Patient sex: M
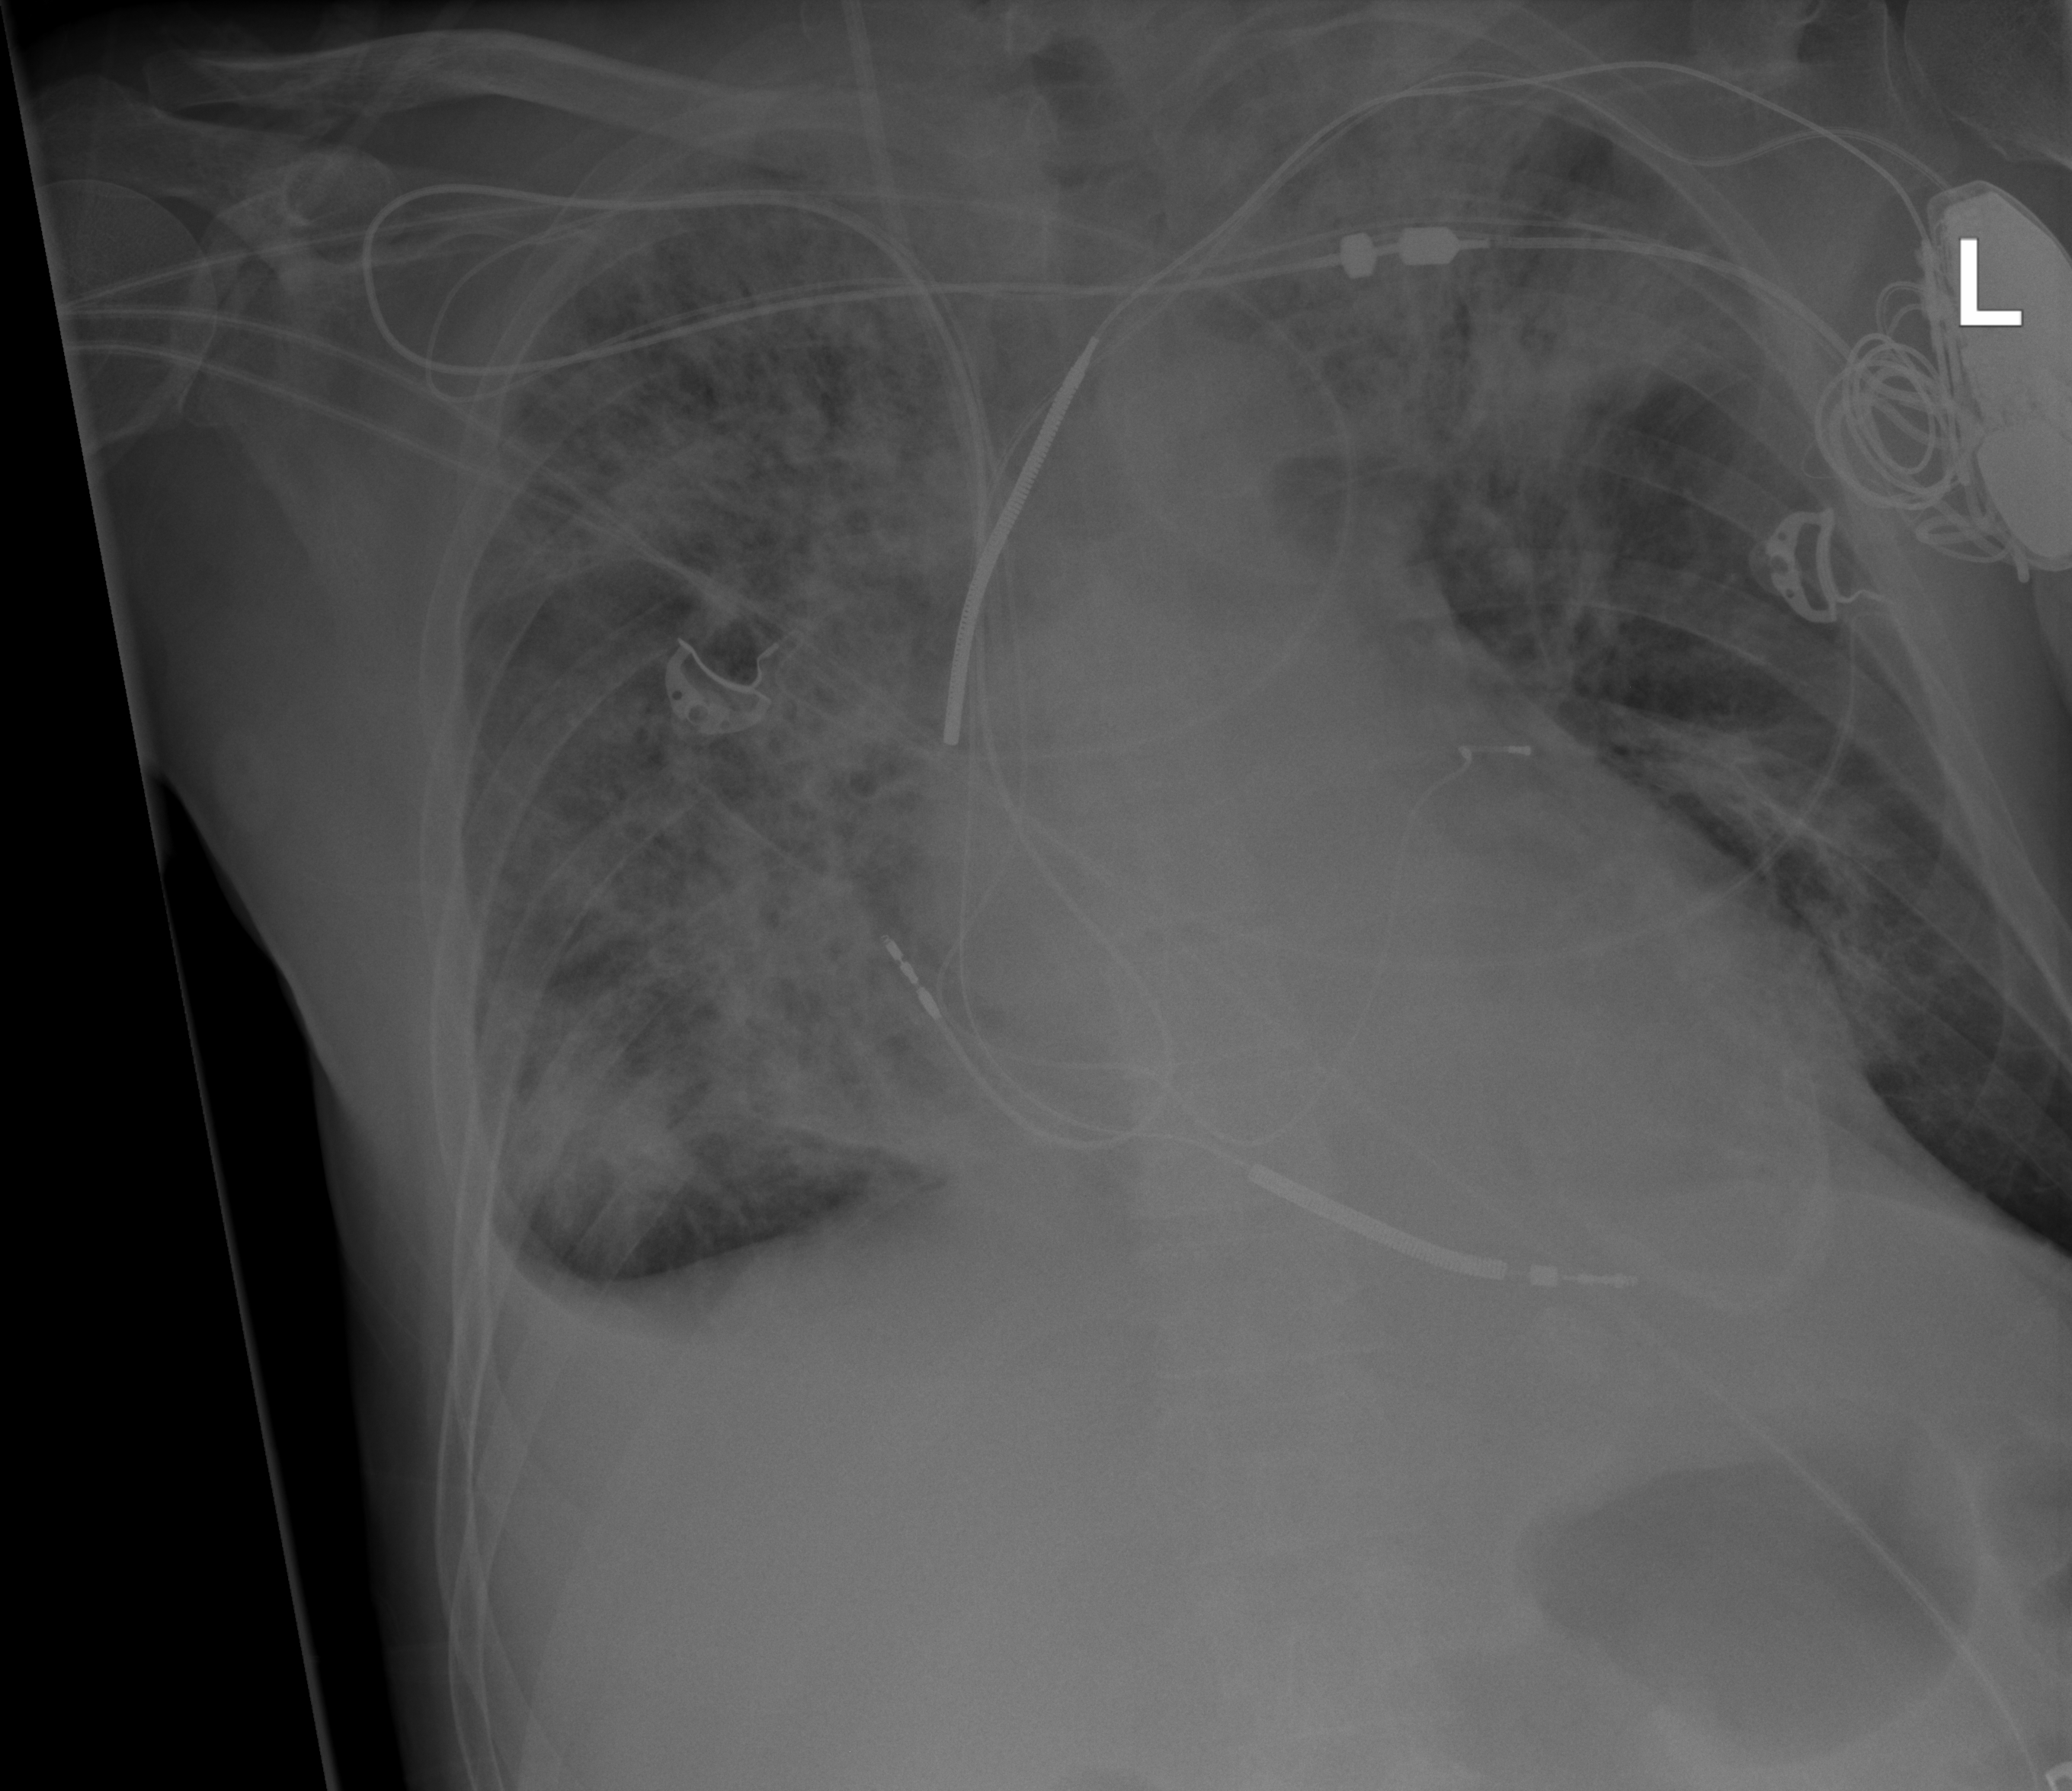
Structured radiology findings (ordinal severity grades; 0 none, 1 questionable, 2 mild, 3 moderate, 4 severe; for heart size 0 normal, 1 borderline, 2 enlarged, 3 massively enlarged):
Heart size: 2
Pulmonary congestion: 3
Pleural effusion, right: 3
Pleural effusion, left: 0
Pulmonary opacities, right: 3
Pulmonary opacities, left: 3
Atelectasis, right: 3
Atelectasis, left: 2